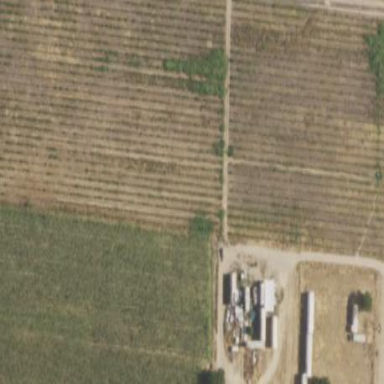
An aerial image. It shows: Vineyard.